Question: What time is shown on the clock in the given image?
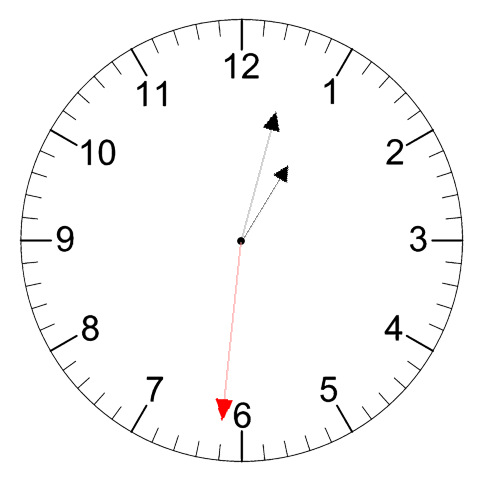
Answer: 01:02:31